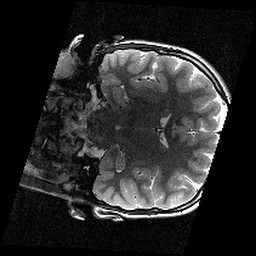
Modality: T2w
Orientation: coronal
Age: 12
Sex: female
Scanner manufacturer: siemens
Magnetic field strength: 3 T
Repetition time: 9.23 s
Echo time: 0.067 s